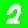
Digit: 2